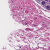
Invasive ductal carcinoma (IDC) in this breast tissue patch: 0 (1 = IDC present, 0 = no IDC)